Question: What app manages calls?
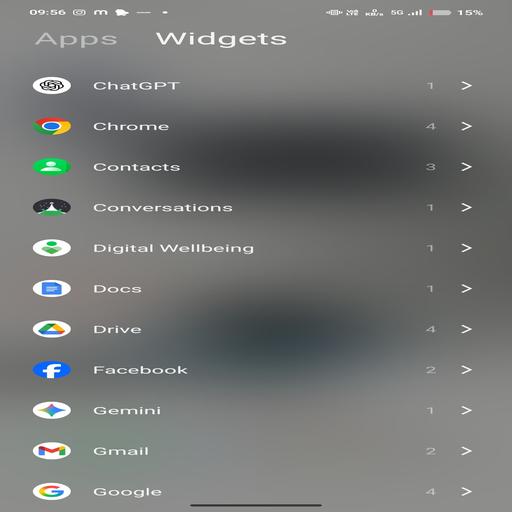
Answer: Contacts